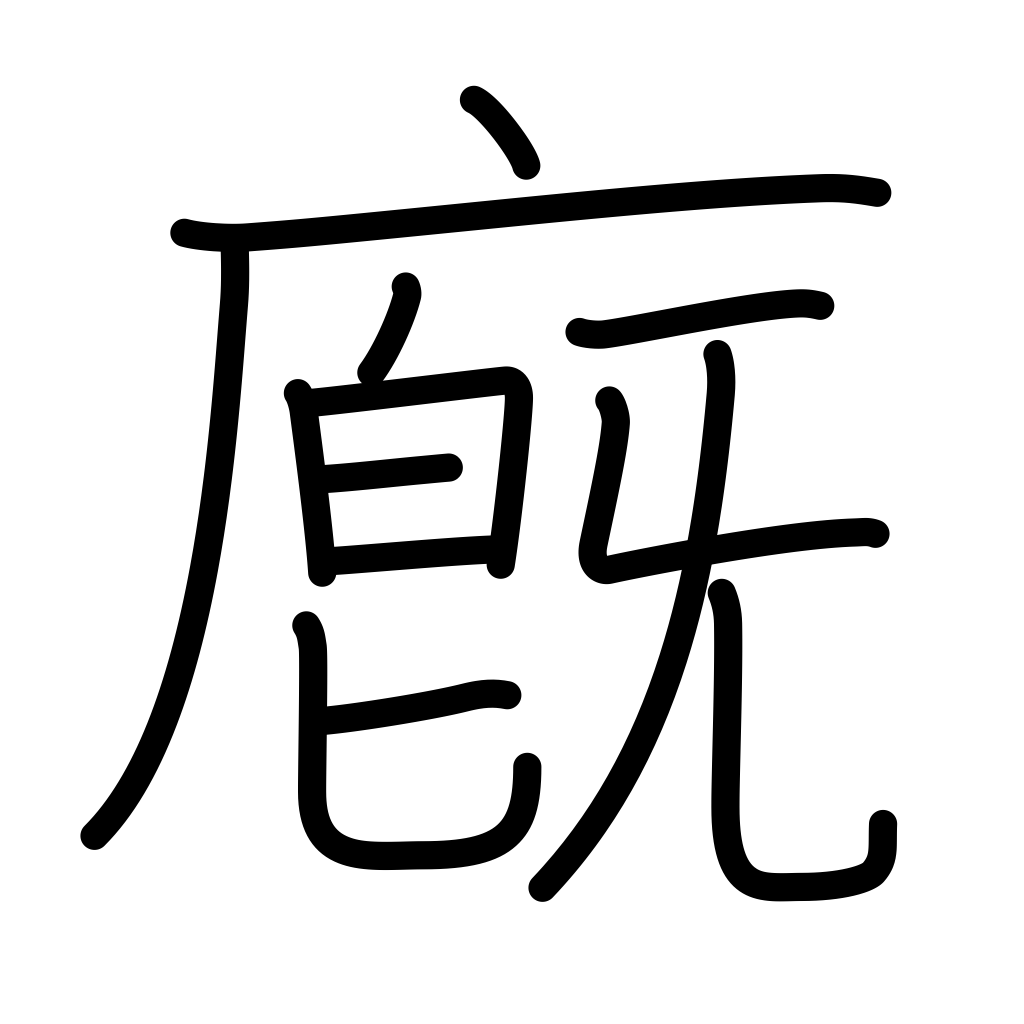
Meaning: barn, stable